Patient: sex M, age 61
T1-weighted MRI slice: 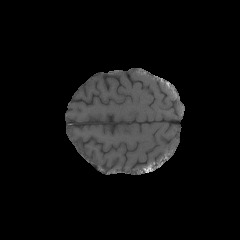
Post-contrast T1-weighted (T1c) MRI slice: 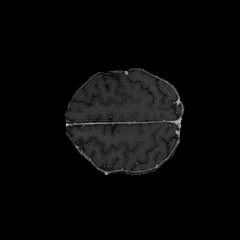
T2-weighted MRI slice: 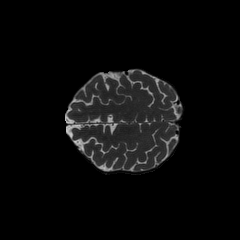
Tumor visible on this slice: no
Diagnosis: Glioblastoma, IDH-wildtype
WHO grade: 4